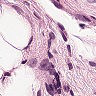
Metastatic tissue present: no